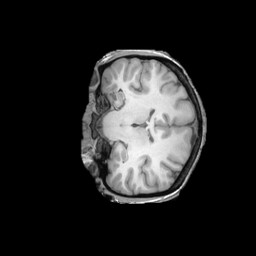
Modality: T1w
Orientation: coronal
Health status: ill
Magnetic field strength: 3 T